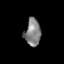
Tissue: lung
Cell type: Epithelial cells
Senescence score: 0.1848
Nuclear area (px): 424
Mean DAPI intensity: 128.745